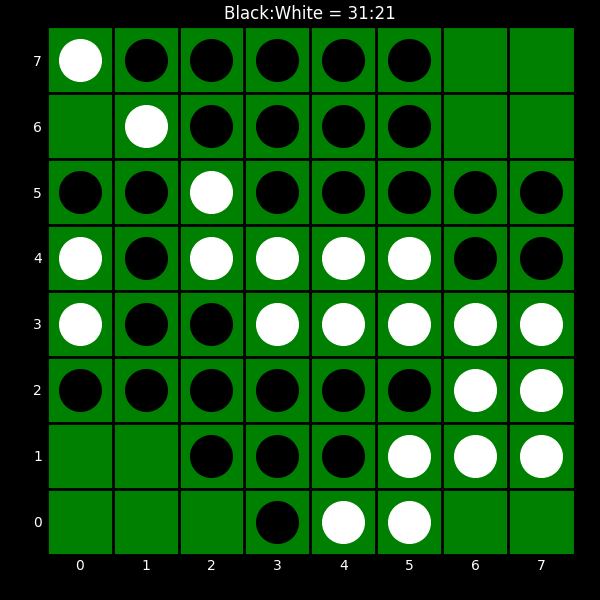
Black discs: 31
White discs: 21